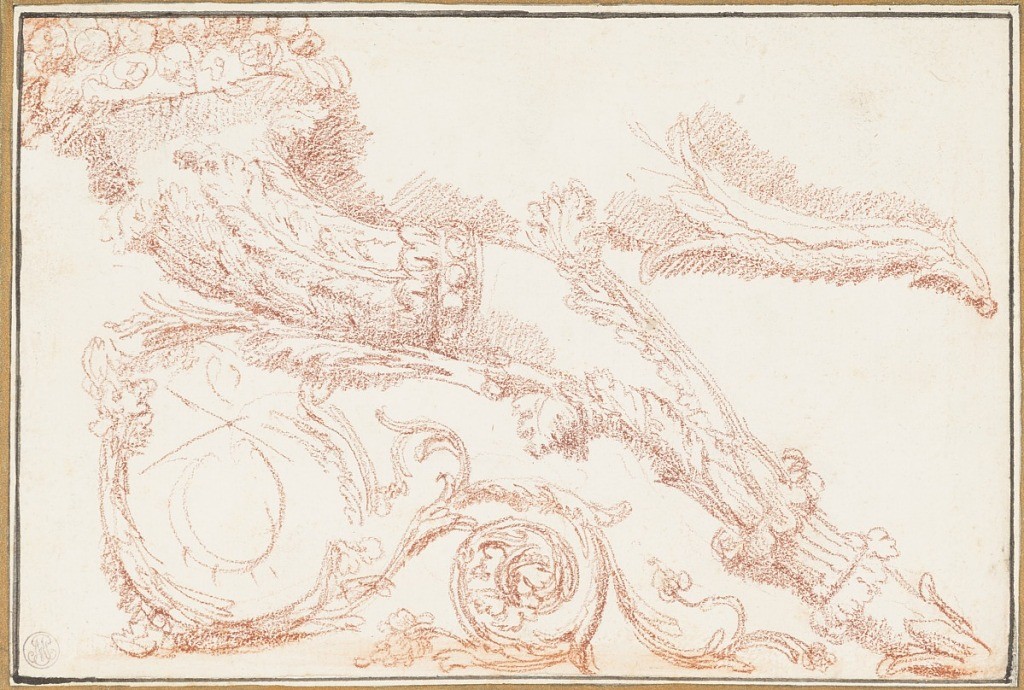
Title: Study for panel of the Tribune
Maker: Jean-Robert Ango, French, active in Rome 1759 –1770, d. 1773
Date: ca. 1759–70
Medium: Red chalk on paper
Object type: Drawing
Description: Study for the panel of the Tribune